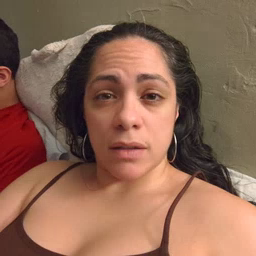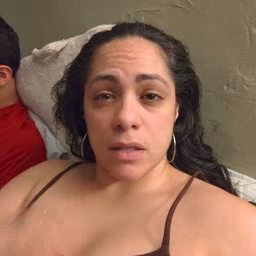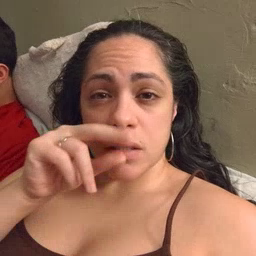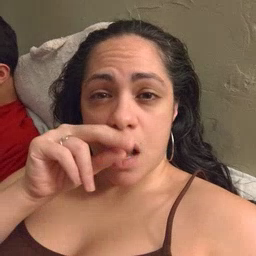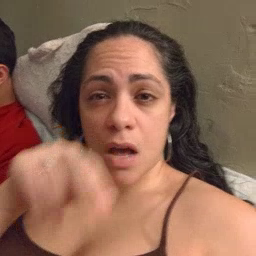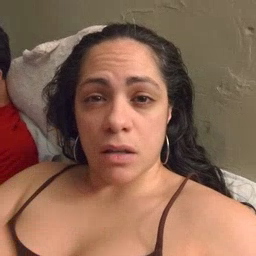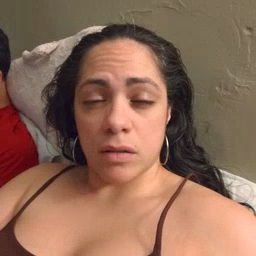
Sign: duck